Question: i want to "draw" zebra lines in my form

not a table, just lines
black
white
black
white
ican import background image, but I prefer code :)
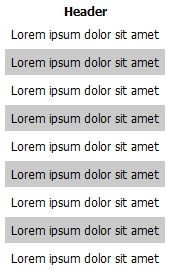
Answer: '''
TextBox1.Text = 80
If IsNumeric(TextBox1.Text) Then
Dim color As Integer = 1
Dim top As Integer = 10
Dim LineNum As Integer = Integer.Parse(TextBox1.Text)
For i = 0 To LineNum
Dim line As New Panel
line.Width = 300
line.Height = 40
If color = 1 Then
color = 0
line.BackColor = Drawing.Color.Black
Else
color = 1
line.BackColor = Drawing.Color.White
End If
top = top + 40
line.Top = top
Me.Controls.Add(line)
Next
End If
'''
;)